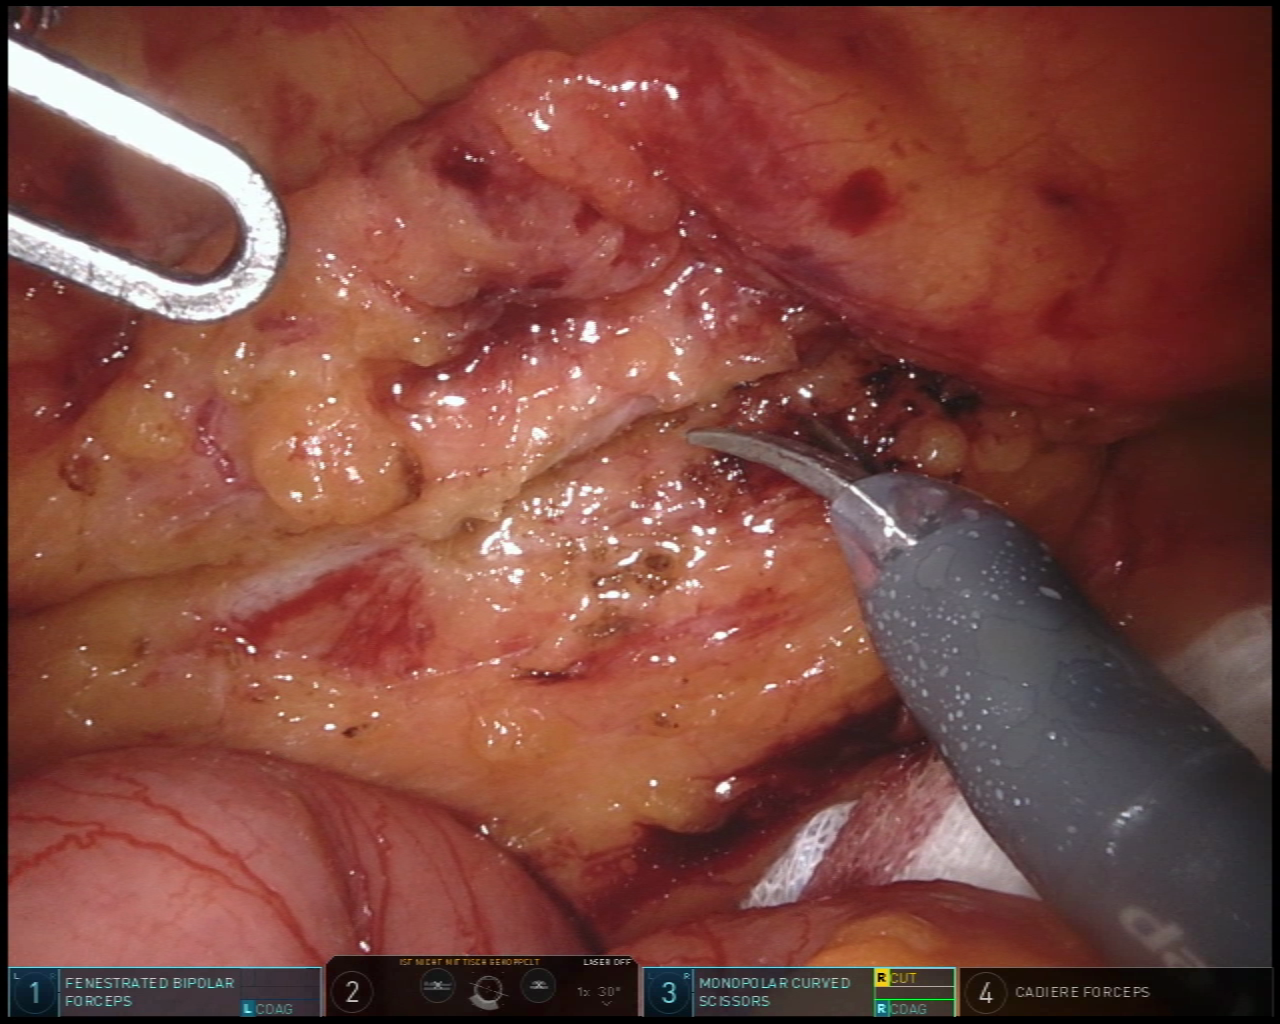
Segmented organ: inferior_mesenteric_artery
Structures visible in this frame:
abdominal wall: no
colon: no
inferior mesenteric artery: yes
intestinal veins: no
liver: no
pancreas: no
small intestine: yes
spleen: no
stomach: no
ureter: no
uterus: no
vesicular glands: no